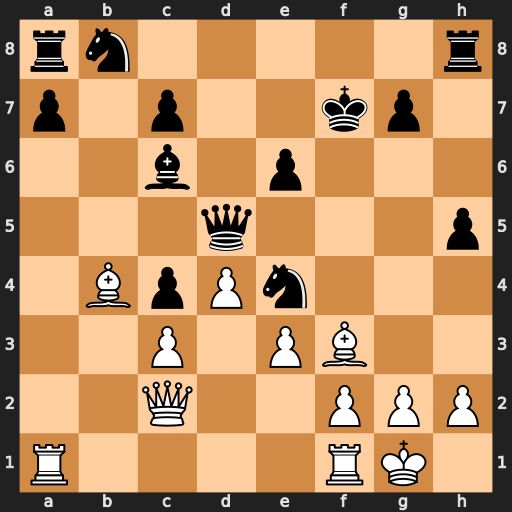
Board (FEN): rn5r/p1p2kp1/2b1p3/3q3p/1BpPn3/2P1PB2/2Q2PPP/R4RK1
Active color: w
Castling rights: -
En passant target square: -
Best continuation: Ra5 Qd7 Bxe4